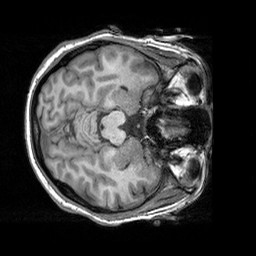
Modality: T1w
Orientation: axial
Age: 24
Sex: female
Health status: healthy
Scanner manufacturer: siemens
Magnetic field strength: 3 T
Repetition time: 2.3 s
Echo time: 0.00303 s